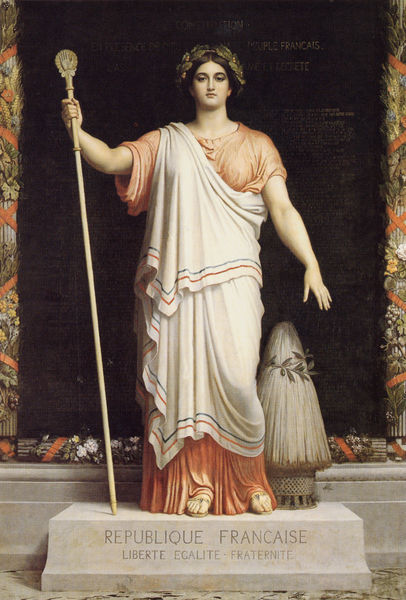
Titel: La République (Die Republik)
Künstler: Dominique Louis Ferréol Papéty
Standort: Paris
Institution: Musée du Petit Palais
Schlagwörter: blau, blätter, dunkel, gemälde, hand, schatten, umhang, weiß, gelb, grün, ocker, blume, blumen, braun, brust, finger, frankreich, frau, grau, hell, hintergrund, kleid, licht, nase, orange, schwarz, säule, säulen, ölbild, blick, blüten, dame, rot, tuch, ornament, arm, arme, falten, gesicht, rahmen, sockel, stehen, stein, steine, blicken, hände, portrait, porträt, boden, gewand, kutte, pose, stehend, klassizismus, saum, girlande, frontal, rosa, schön, stock, skulptur, statue, füße, schrift, haltung, stab, trikolore, getreide, linien, tafel, inschrift, france, homme, einheit, ornamente, verzierung, gestreift, streifen, korb, überwurf, sandalen, faltenwurf, podest, zehen, stola, hoch, oben, barfuss, nische, antike, kegel, denkmal, blanc, revolution, text, buchstaben, beschriftung, helm, allegorie, kranz, lorbeer, lorbeerkranz, personifikation, göttin, rom, ranke, apricot, girlanden, sandale, freiheit, antik, toga, griechisch, rouge, antikisierend, drapé, herrscherin, blumenranke, ähren, postament, femme, gebinde, spielbein, standbein, bänder, emblem, david, heroisch, gestreckt, blaß, peinture, couronne, main, egalite, französische revolution, liberte, majestätisch, stecken, robe, zepter, lorbeerblätter, alegorie, anmutig, antique, brüderlichkeit, ehrenkranz, erhöhung, französische republik, fraternite, fürchterlich, gemeißelt, gleichheit, heldenhaft, liberta, marianne, nation, ocket, republik, republik frankreich, republique, republique francaise, republiqur, römisch, staat, standbild, toge, würde, würdevoll, monument, bleu, sceptre, genre, sandales, antiquité, mythologie, baton, tableau, bras, néo classicisme, rome, lorbeere, fasces, olivier, pieds, jeanne darc, palla, francaise, lorbee, chene, nu, franconia, estrade, laurier, lauriers, eskola, escola, devise, faisceaux, personnification, declaration, droits, septre, puissance, constitution, liberte egalite fraternite, devise francaise, couronne de laurier, eglaite, spectre